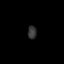
Tissue: prostate
Cell type: T cells
Senescence score: 0.3022
Nuclear area (px): 113
Mean DAPI intensity: 52.257